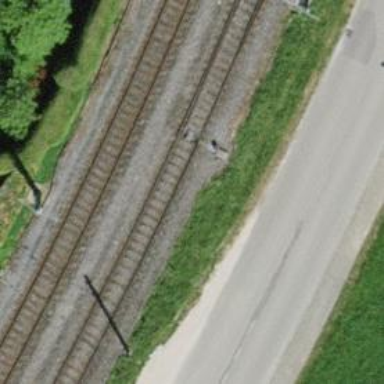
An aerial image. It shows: Railway switch.